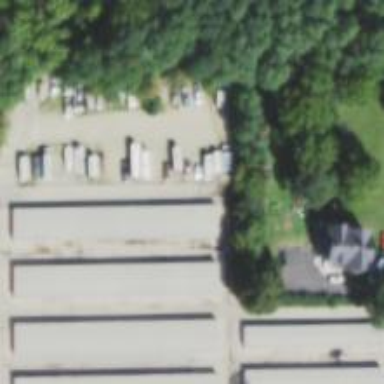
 particularly associated with the brand Public Storage."